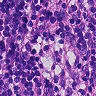
Metastatic tissue present: yes